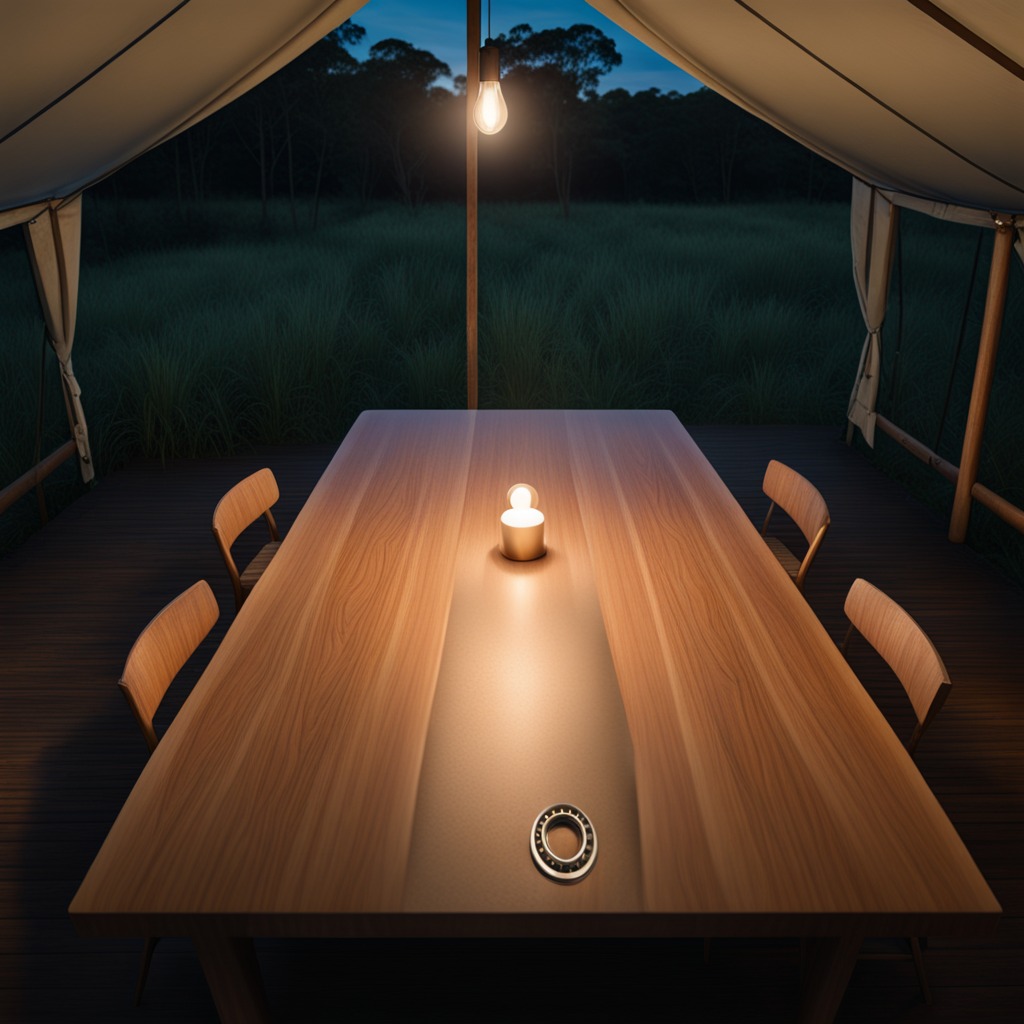
A metal ball bearing lies on the wooden table.